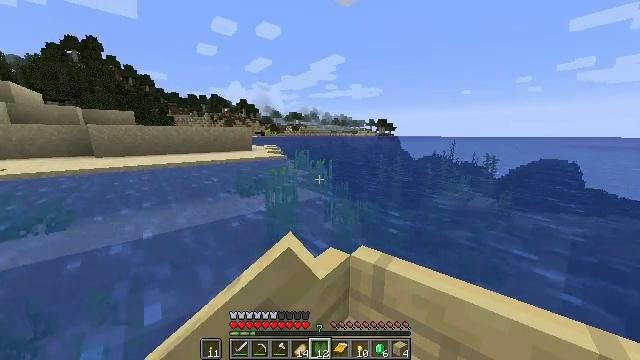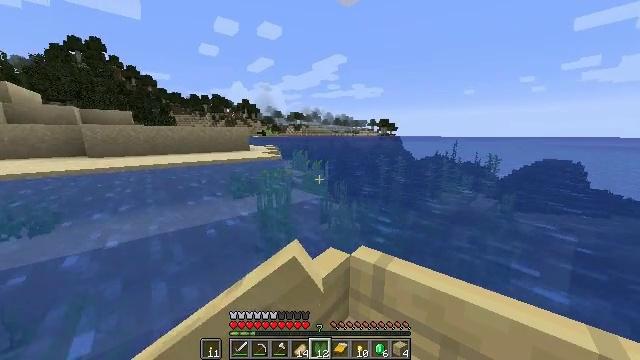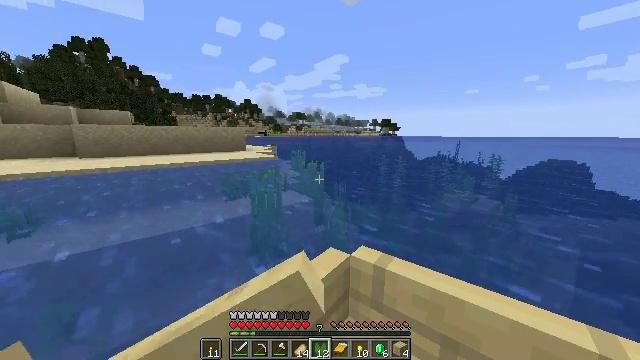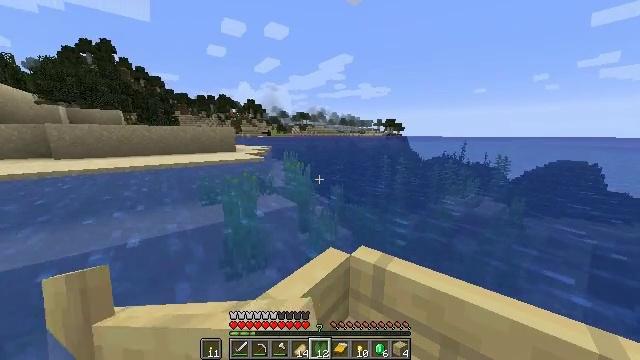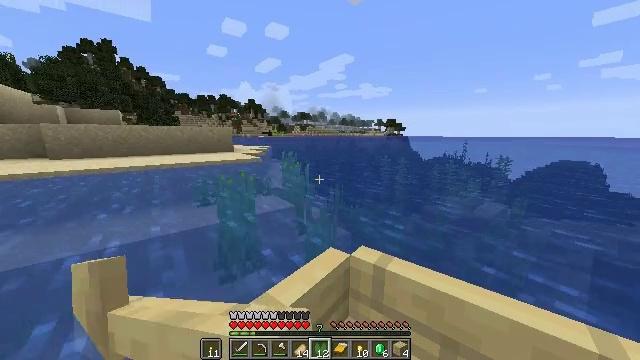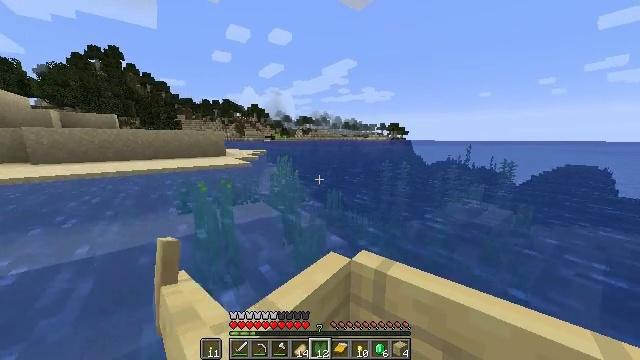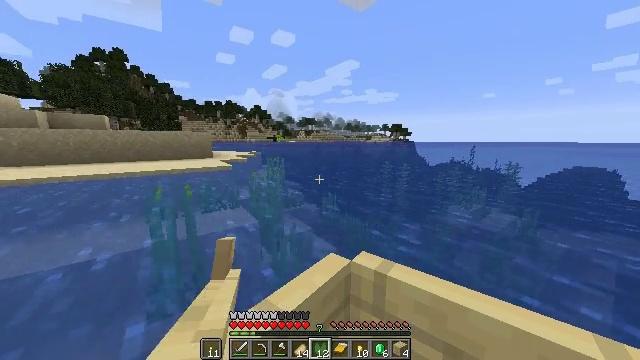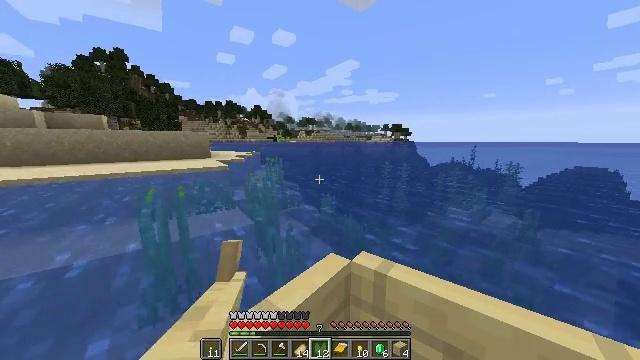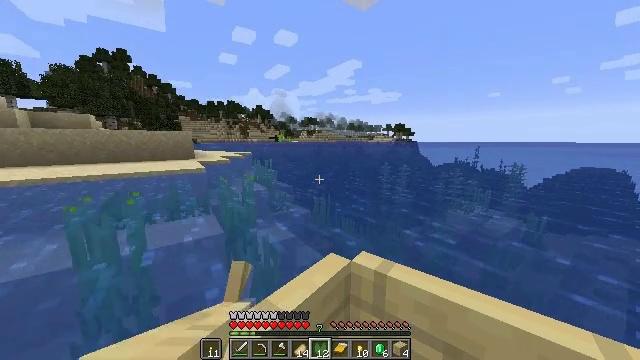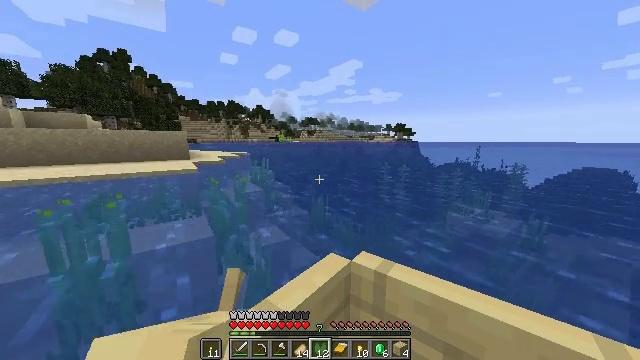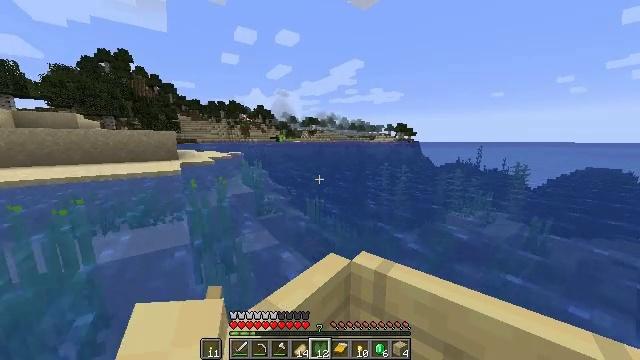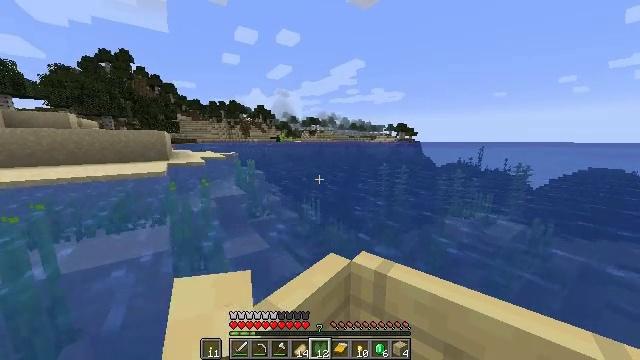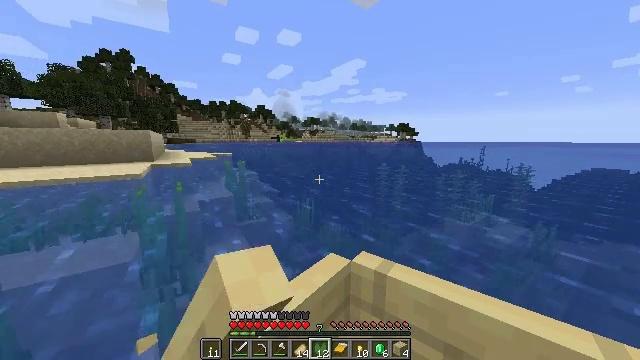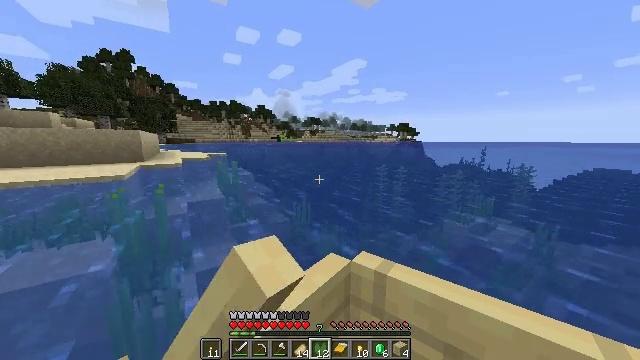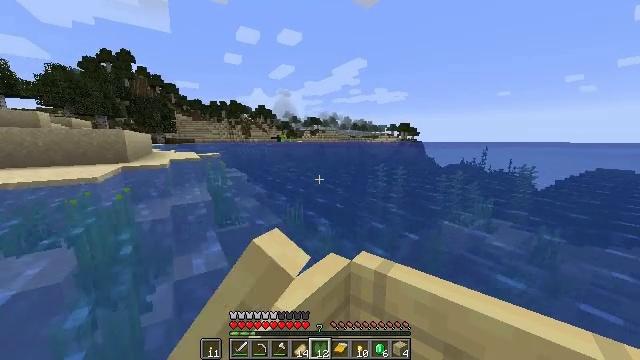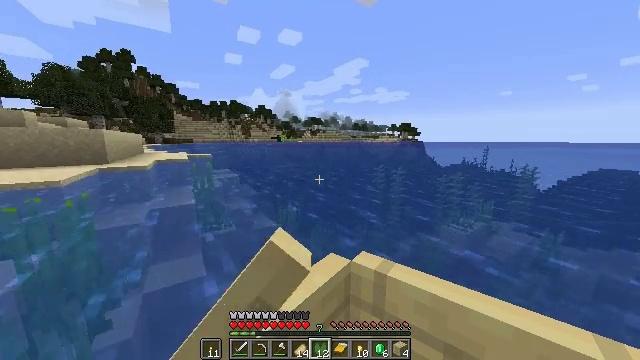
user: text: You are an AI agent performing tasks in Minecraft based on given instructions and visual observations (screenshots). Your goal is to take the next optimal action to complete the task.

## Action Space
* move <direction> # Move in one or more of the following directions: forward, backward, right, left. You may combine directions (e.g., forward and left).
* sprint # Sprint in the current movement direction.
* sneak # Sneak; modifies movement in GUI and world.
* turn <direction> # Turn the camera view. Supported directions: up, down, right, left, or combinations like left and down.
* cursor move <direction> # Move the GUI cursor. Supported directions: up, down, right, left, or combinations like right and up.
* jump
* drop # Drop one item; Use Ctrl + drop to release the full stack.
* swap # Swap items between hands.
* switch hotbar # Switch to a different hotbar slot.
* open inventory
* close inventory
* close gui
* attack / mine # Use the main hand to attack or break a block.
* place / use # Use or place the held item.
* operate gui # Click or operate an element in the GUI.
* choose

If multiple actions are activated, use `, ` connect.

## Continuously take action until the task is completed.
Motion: motion action
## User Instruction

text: Remove a lily pad from the inventory.
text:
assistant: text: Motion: move forward, sprint
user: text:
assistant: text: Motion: move forward, sprint
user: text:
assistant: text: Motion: move forward, sprint
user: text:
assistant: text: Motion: move forward, sprint
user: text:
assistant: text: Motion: move forward, sprint, turn up
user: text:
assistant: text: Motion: move forward, sprint
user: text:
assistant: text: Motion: move forward, sprint
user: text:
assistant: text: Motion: move forward, sprint
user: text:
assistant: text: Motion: move forward, sprint
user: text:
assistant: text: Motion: move forward, sprint
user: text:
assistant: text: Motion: move forward, sprint
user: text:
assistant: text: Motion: move forward, sprint
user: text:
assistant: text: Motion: move forward, sprint
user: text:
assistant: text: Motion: move forward, sprint
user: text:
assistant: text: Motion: move forward, sprint
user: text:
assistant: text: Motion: move forward, sprint
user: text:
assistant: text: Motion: move forward, sprint
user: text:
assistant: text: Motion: move forward and move left, sprint
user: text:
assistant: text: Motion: move forward and move left, sprint
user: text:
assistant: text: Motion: move forward, sprint
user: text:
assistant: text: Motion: move forward, sprint
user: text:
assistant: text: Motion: move forward, sprint
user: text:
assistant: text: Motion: move forward, sprint
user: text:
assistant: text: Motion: move forward, sprint
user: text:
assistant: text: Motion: move forward, sprint
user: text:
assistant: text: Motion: move forward, sprint
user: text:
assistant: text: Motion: move forward, sprint
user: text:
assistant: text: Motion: move forward, sprint
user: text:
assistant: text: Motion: move forward, sprint
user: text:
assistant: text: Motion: move forward, sprint